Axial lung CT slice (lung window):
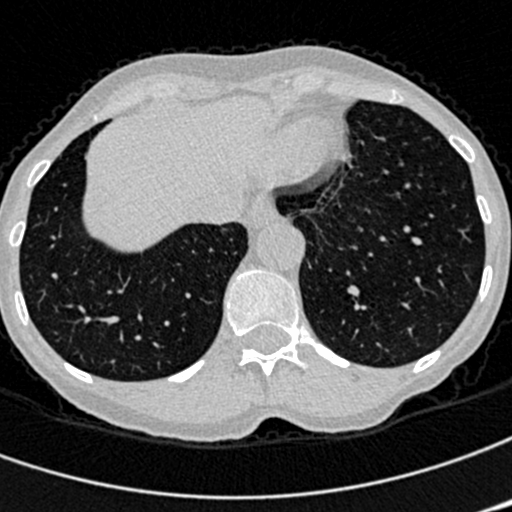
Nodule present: no